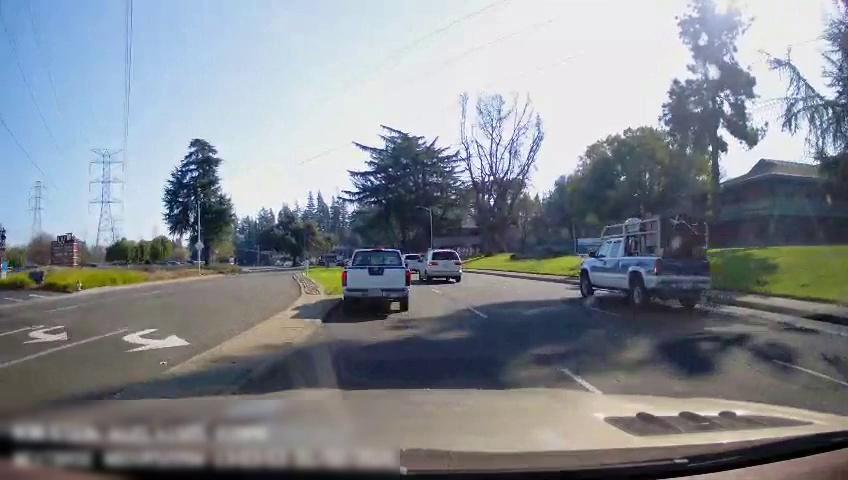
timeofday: Day
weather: Sunny
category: Drivable Space
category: Drivable Space
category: Pedestrians
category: Vehicles | Truck
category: Vehicles | Truck
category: Vehicles | Van
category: Vehicles | SUV
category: Lanes | Opposite Lane
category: Lanes | Opposite Lane
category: Lanes | Current Lane
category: Lanes | Current Lane